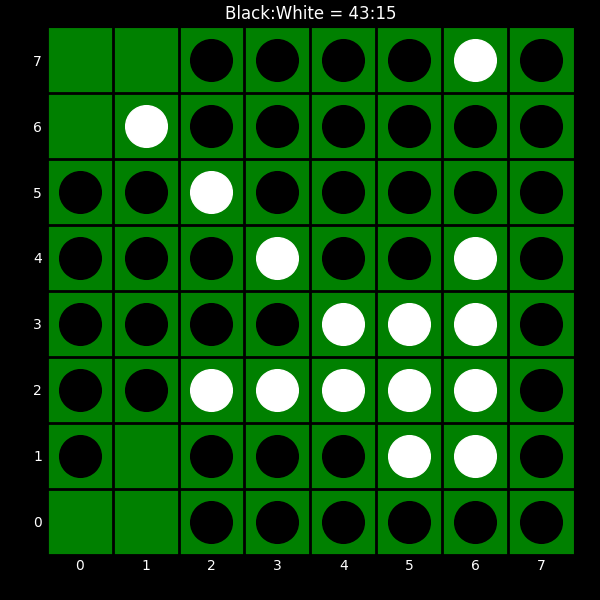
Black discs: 43
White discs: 15